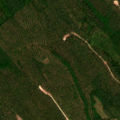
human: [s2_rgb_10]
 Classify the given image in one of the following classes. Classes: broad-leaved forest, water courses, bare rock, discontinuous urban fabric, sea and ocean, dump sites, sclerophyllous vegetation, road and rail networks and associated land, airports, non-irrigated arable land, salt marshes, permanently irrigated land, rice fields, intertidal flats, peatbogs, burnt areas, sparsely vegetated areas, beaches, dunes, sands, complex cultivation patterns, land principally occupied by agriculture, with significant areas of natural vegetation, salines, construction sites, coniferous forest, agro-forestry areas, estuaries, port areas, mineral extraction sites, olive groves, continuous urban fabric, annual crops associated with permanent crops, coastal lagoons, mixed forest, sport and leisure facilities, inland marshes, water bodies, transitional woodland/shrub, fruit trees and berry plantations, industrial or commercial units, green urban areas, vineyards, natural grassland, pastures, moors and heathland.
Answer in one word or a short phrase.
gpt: coniferous forest, mixed forest